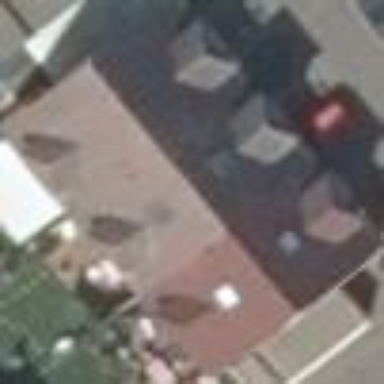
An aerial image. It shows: Terrace building.